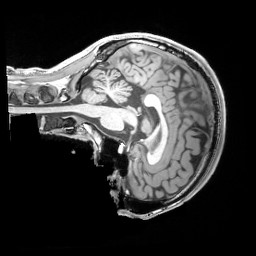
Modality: T1w
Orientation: sagittal
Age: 23
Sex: male
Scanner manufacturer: siemens
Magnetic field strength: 3 T
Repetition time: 2.53 s
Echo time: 0.00326 s